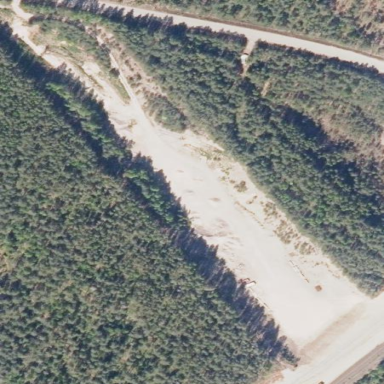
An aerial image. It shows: Quarry area.